Question: Basicly seems like this should be straightforward. I get this error when attempting to install from <URL>:

What should I do to make this install work?
I am following the instructions <URL>
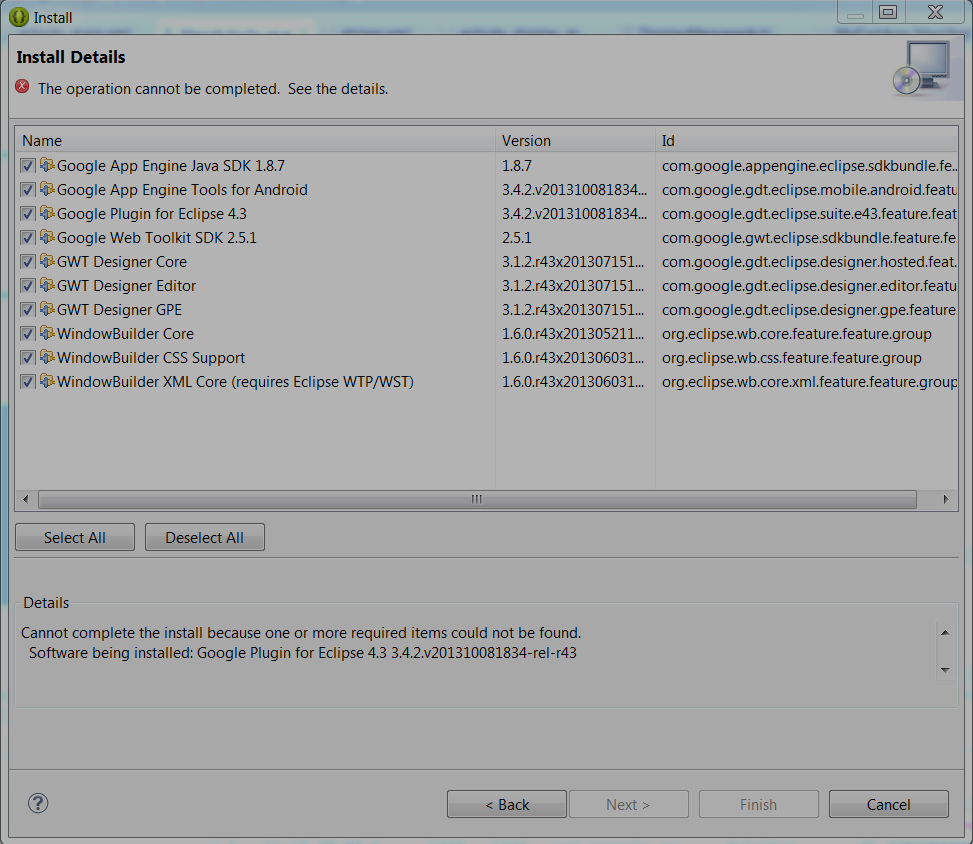
Answer: It is most likely not happy with your version. Change the URL to <URL> and it will work.